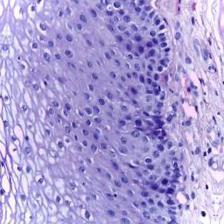
Diagnosis: Normal